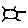
Label: sun